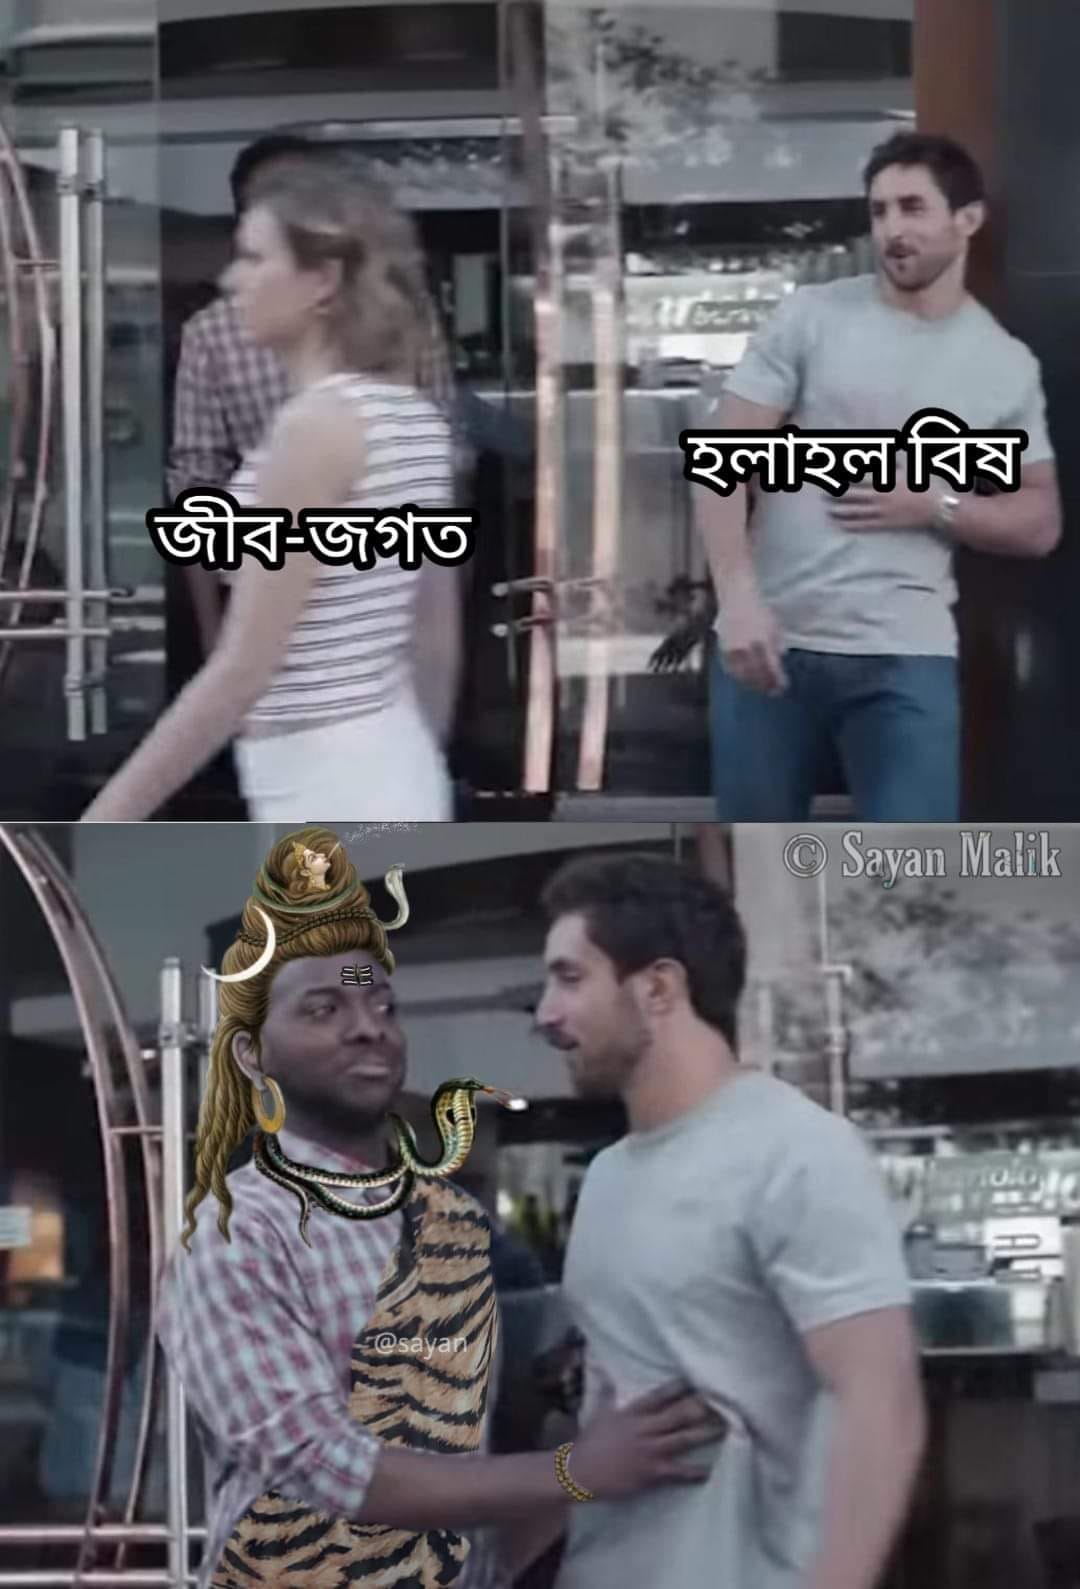
Caption: জীব-জগত    হলাহল বিষ
Label: non-hate